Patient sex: F
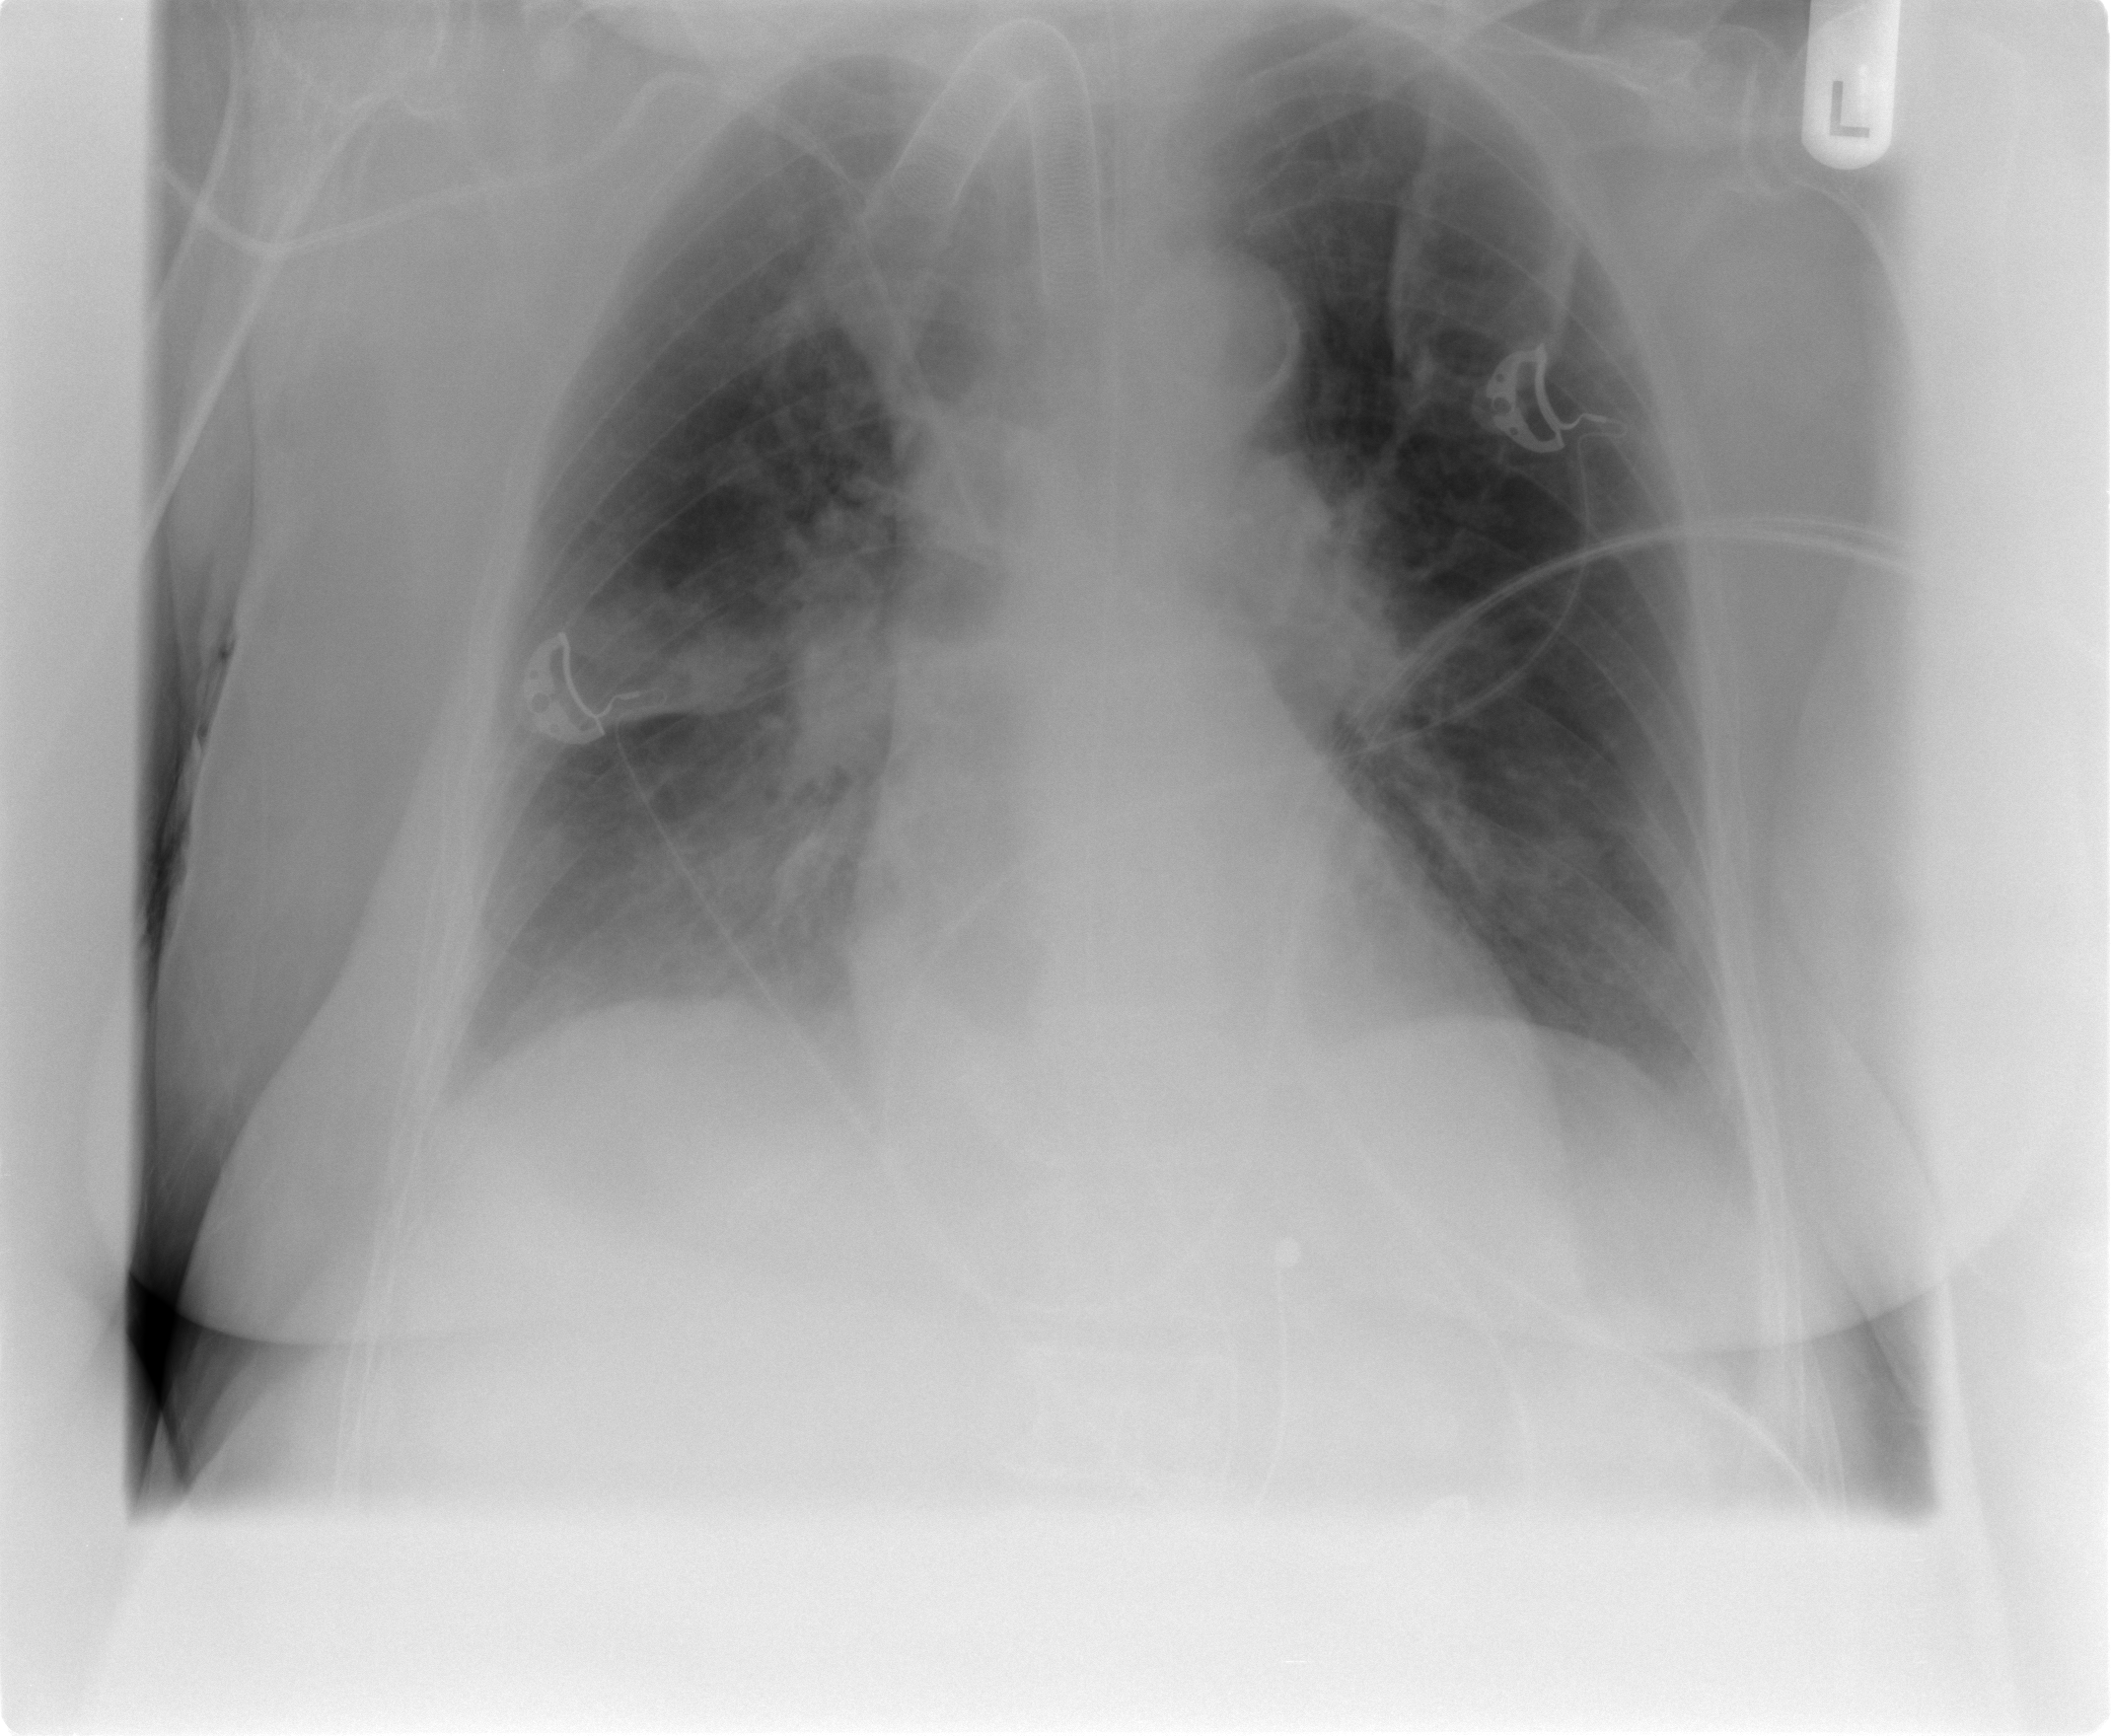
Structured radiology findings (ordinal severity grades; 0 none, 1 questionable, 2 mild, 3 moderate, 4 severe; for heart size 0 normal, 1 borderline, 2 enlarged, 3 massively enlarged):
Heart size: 0
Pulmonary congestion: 0
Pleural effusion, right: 1
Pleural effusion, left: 1
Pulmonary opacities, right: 0
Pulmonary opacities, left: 0
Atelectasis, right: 2
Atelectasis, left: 1